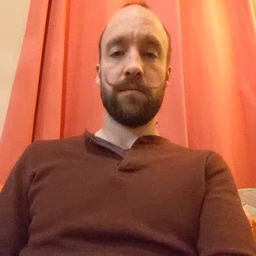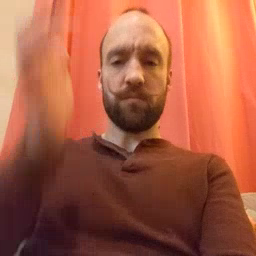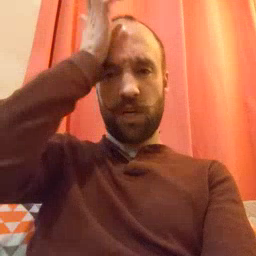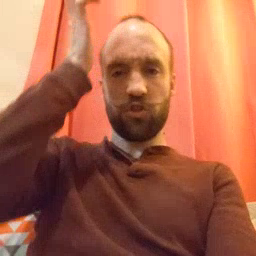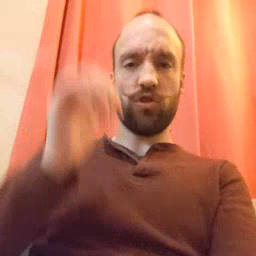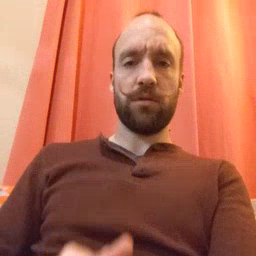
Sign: garbage